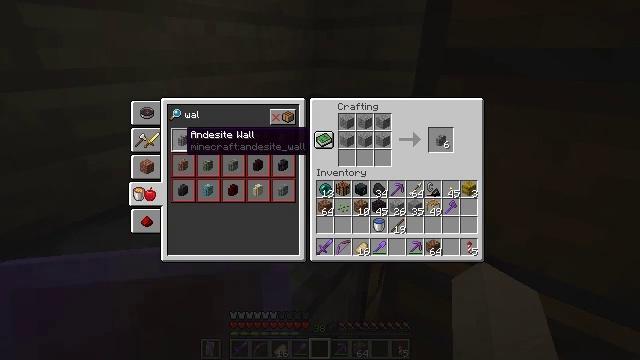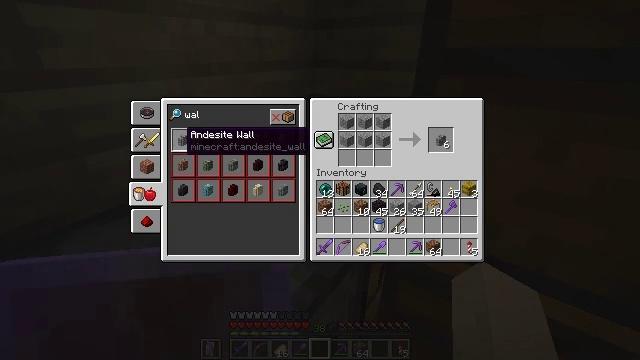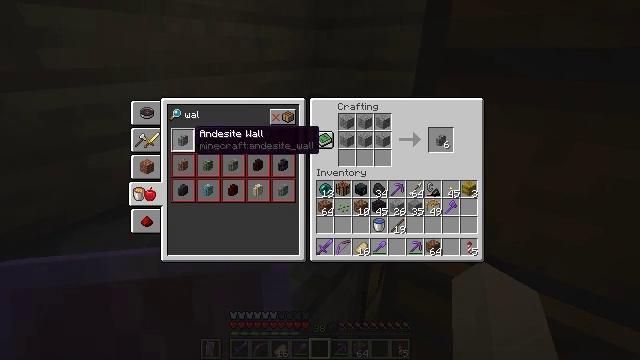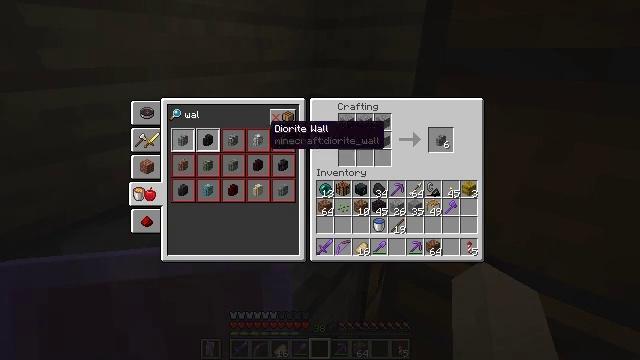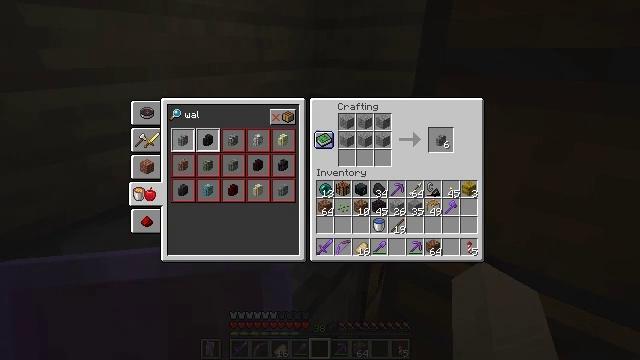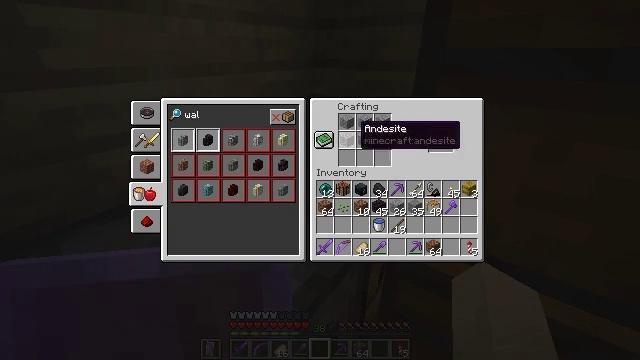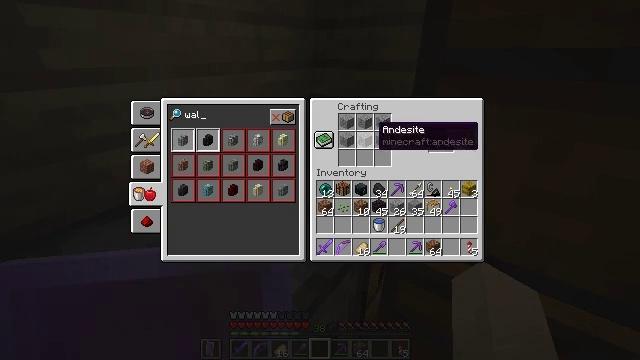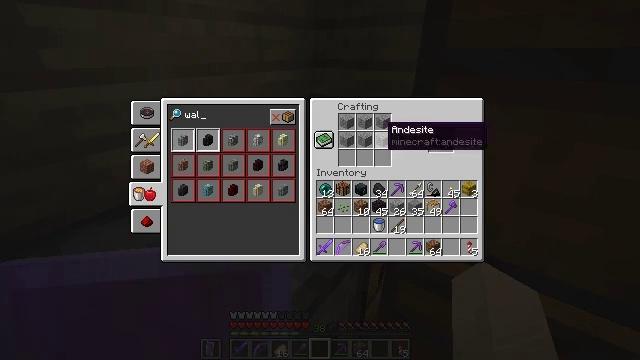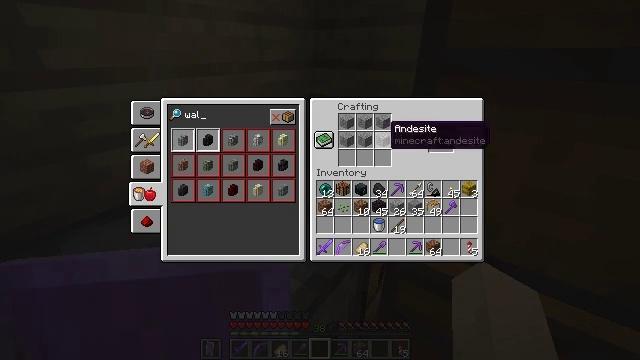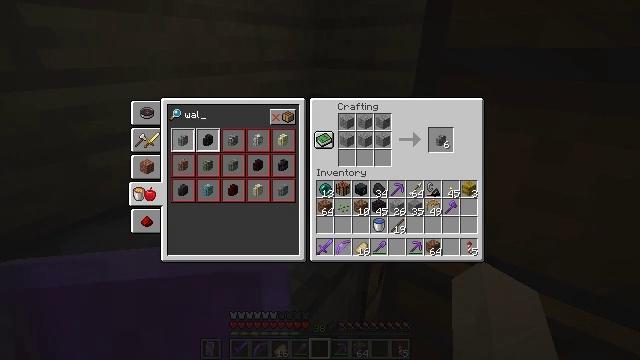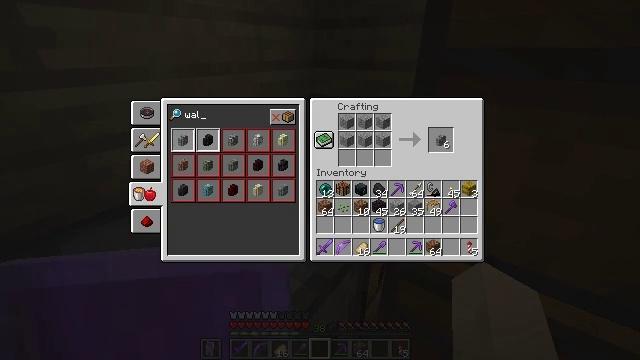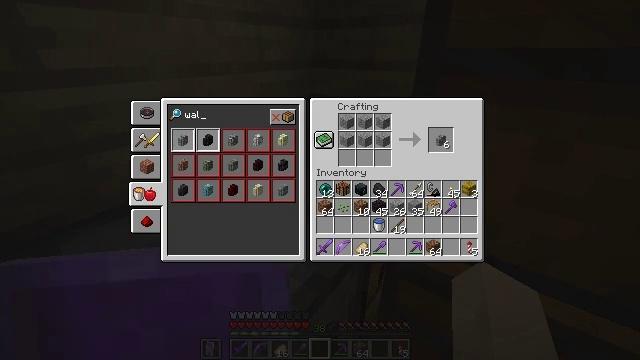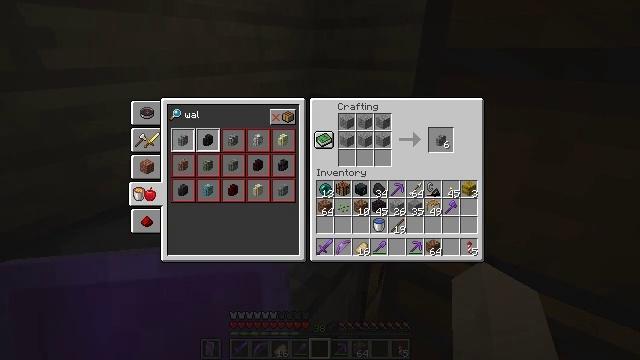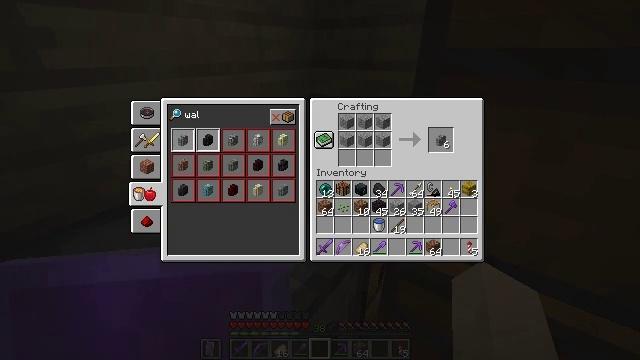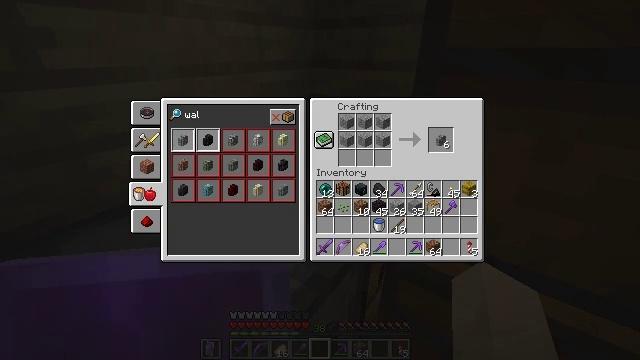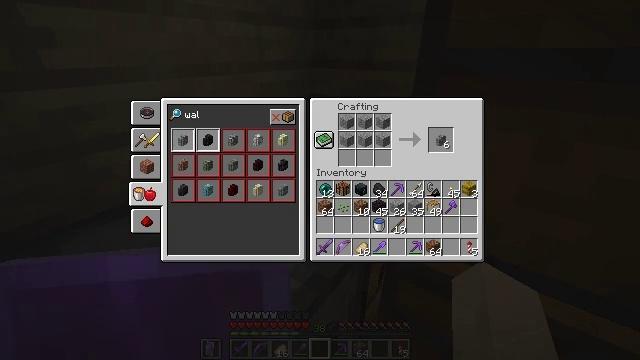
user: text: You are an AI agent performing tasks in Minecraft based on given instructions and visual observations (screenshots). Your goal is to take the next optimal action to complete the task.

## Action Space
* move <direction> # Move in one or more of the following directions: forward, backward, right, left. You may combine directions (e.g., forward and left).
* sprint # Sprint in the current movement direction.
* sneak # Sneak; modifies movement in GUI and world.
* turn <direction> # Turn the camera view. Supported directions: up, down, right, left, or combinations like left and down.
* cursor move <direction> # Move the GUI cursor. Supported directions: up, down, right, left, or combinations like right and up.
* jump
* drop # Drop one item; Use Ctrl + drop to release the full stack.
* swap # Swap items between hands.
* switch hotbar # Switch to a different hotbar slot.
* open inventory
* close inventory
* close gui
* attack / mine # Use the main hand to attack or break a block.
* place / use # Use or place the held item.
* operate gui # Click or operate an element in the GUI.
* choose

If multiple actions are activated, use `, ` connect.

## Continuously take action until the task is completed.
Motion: motion action
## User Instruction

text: craft item andesite wall
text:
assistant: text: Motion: no_op
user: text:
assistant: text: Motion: turn right
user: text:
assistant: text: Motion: turn right
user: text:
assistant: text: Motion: turn right
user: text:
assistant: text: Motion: turn right
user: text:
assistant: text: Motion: turn right
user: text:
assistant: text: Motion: turn right
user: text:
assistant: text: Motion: no_op
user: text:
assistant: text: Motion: turn right
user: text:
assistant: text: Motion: turn right
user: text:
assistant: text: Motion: no_op
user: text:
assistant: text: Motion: no_op
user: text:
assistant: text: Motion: no_op
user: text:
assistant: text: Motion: turn right
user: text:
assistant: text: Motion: no_op
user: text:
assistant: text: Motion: no_op
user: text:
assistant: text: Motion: turn right
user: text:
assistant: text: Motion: no_op
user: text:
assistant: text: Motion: turn right
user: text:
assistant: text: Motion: no_op
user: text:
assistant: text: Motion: no_op
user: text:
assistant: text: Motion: no_op
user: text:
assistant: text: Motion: no_op
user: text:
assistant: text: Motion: attack / mine
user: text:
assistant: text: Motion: attack / mine
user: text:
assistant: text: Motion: attack / mine
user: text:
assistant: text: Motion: no_op
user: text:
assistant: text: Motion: no_op
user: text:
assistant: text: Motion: no_op
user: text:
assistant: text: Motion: no_op